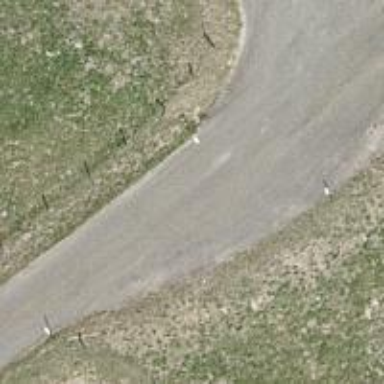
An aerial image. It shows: Paved service road.